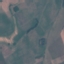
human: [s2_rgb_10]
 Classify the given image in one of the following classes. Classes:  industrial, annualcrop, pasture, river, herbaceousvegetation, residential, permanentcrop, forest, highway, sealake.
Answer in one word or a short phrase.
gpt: Pasture